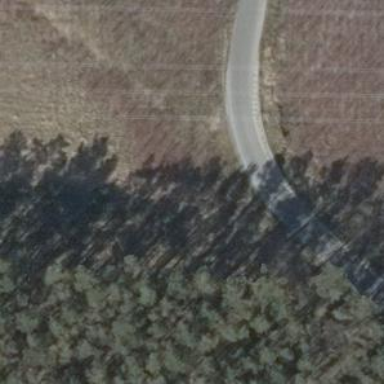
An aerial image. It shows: Unclassified road with asphalt surface.